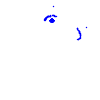
Particle: electron